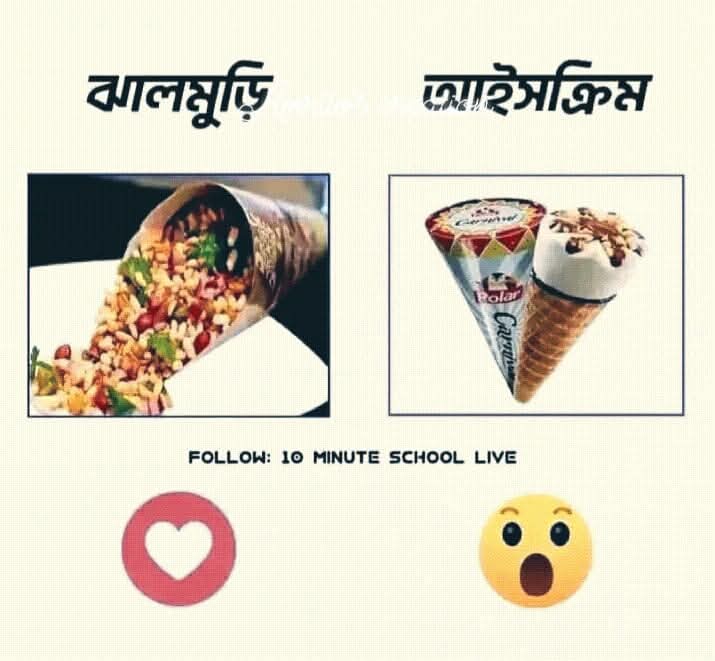
Text: ঝালমুড়ি
আইসক্রিম

Label: Non Hate